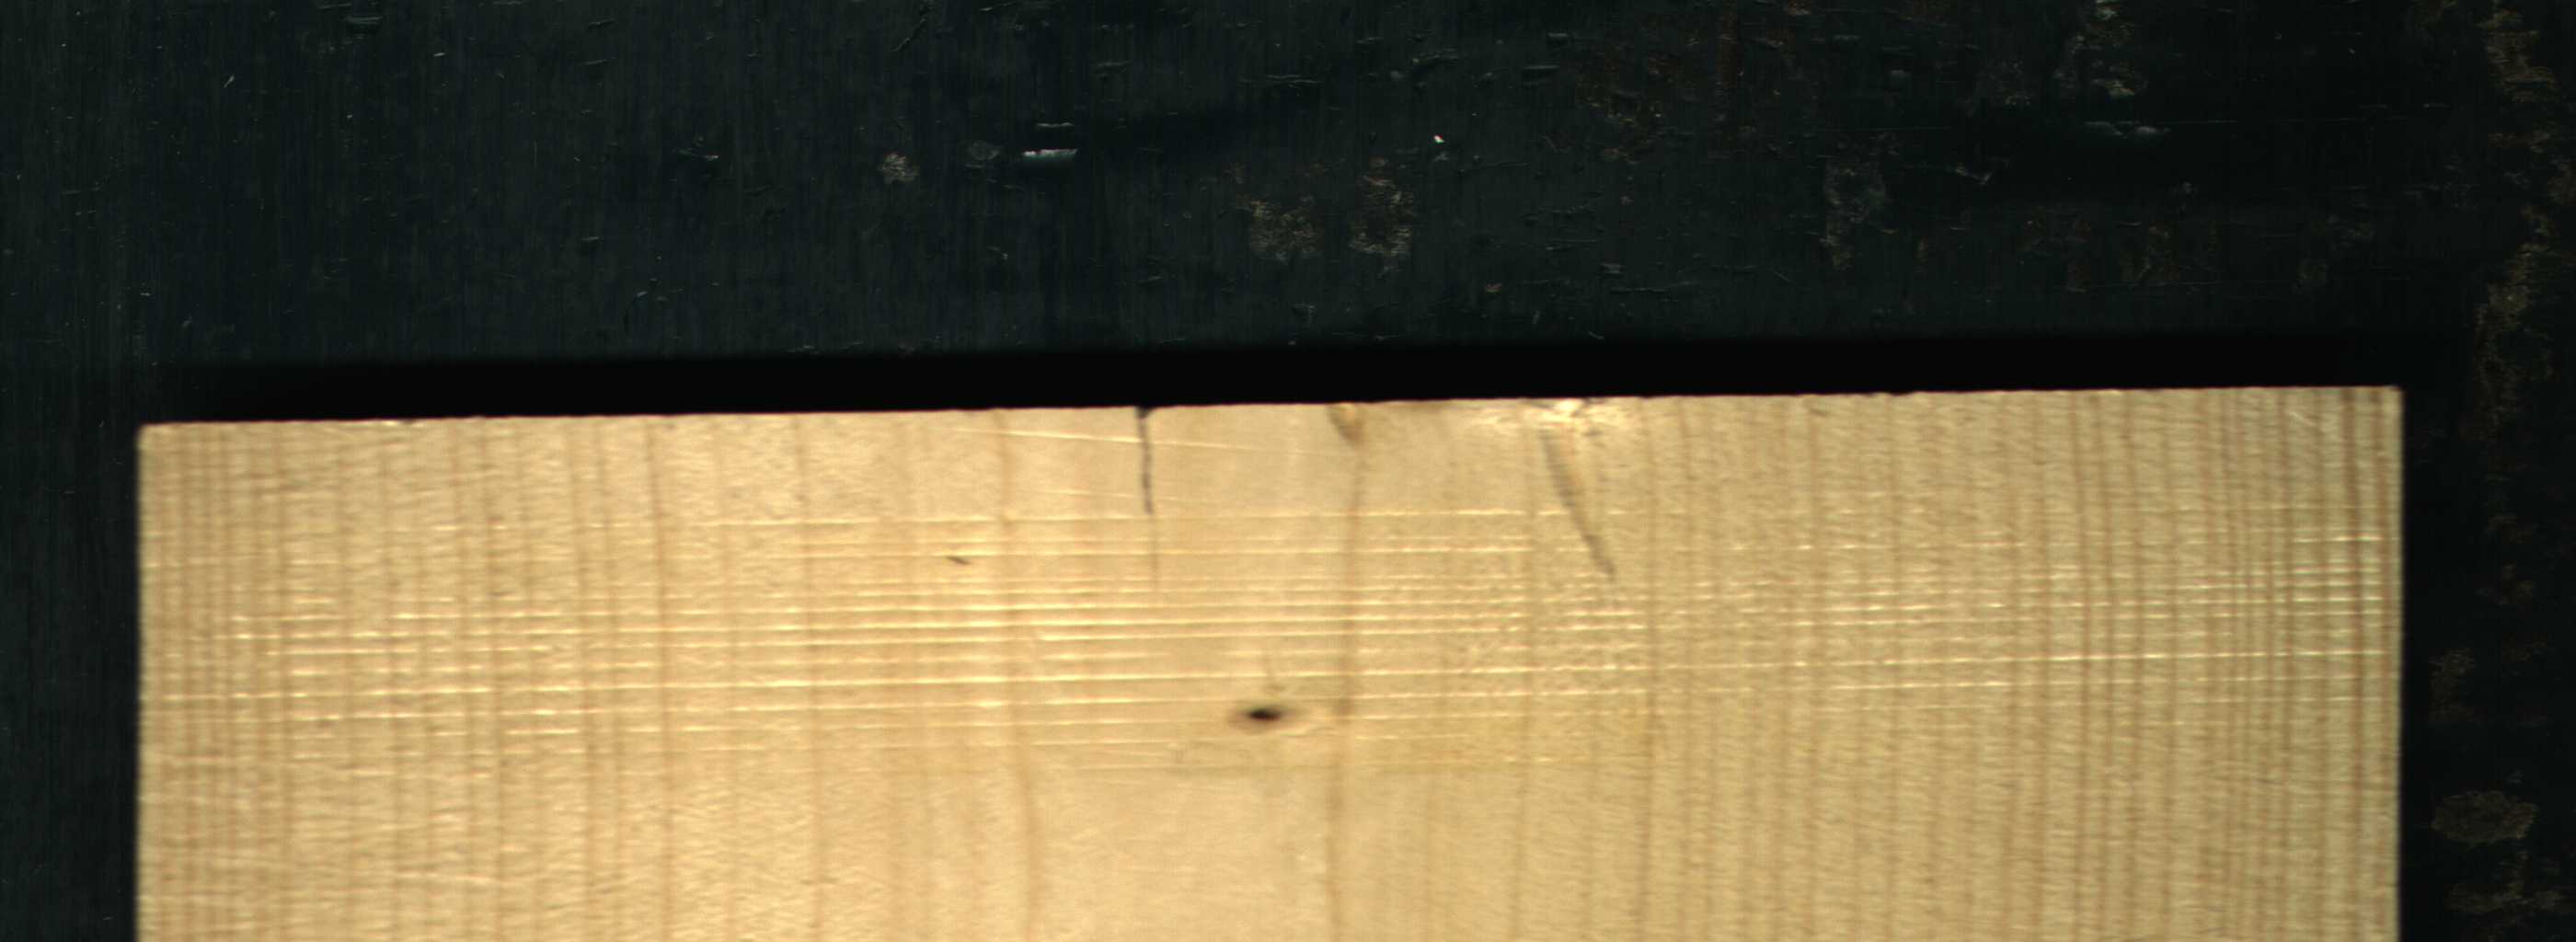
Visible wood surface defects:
Crack
Live_Knot